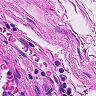
Metastatic tissue present: no